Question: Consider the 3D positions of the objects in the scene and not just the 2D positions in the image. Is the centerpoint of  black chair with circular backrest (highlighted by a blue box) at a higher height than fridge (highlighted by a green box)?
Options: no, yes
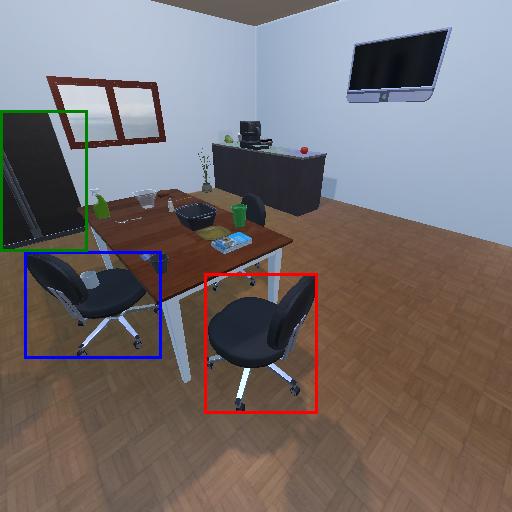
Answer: no